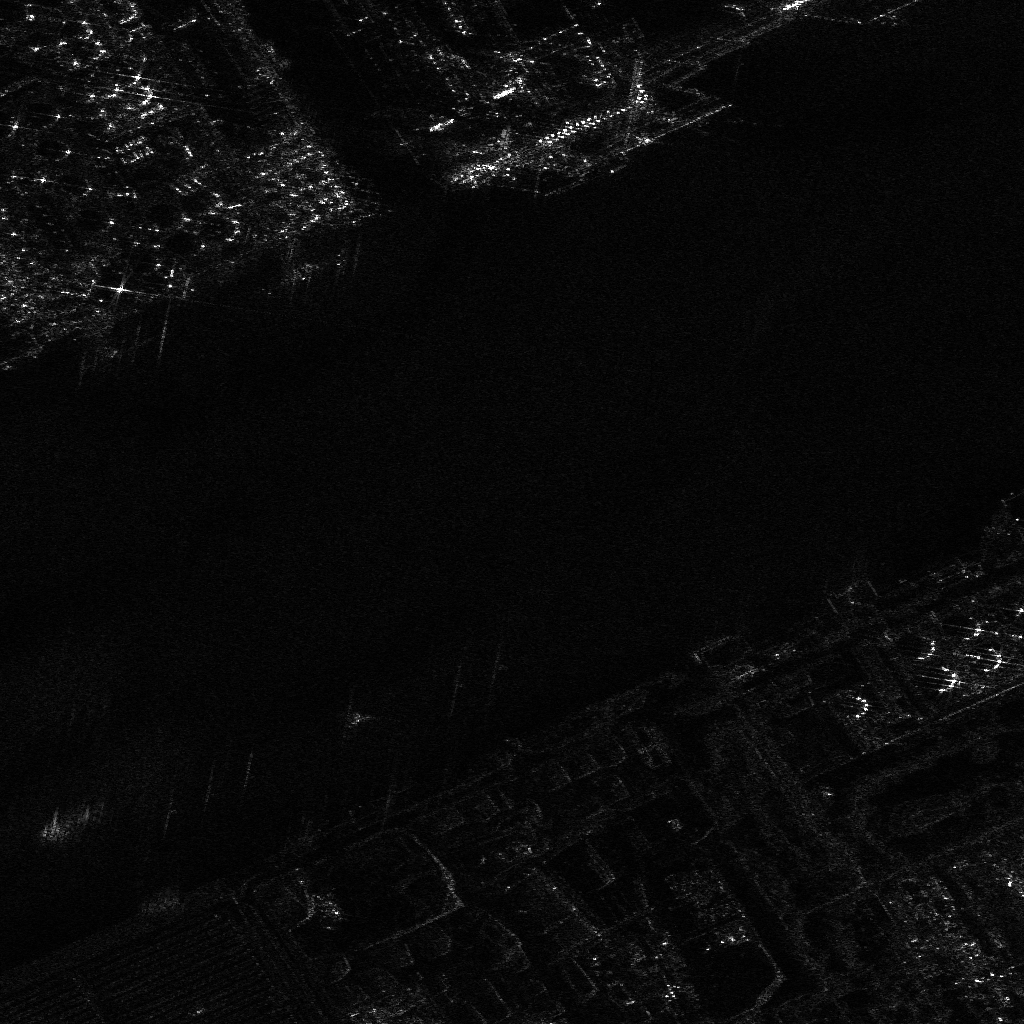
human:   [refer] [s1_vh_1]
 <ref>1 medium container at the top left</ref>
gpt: <box>[[28, 22, 31, 29, 61]]</box>